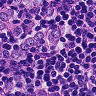
Metastatic tissue present: yes